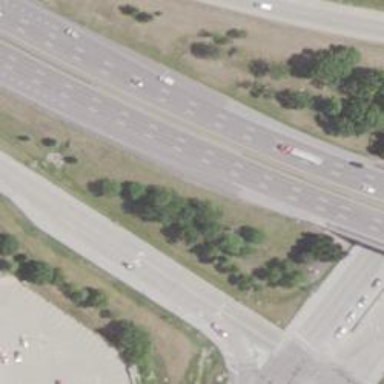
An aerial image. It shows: Motorway.